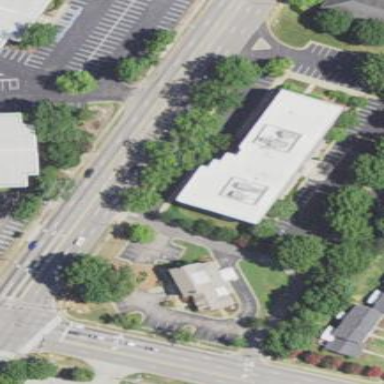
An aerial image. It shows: Commercial building.